Question: I've faced with problem yesterday. I want to use 'System.Drawing.Color' structure in Android and iOS projects. Xamarin documentation claims that MonoTouch framework has 'System.Drawing.Color' structure (link - <URL>. But in monotouch.dll namespace 'System.Drawing' hasn't structure with name Color.

What did I do wrong?
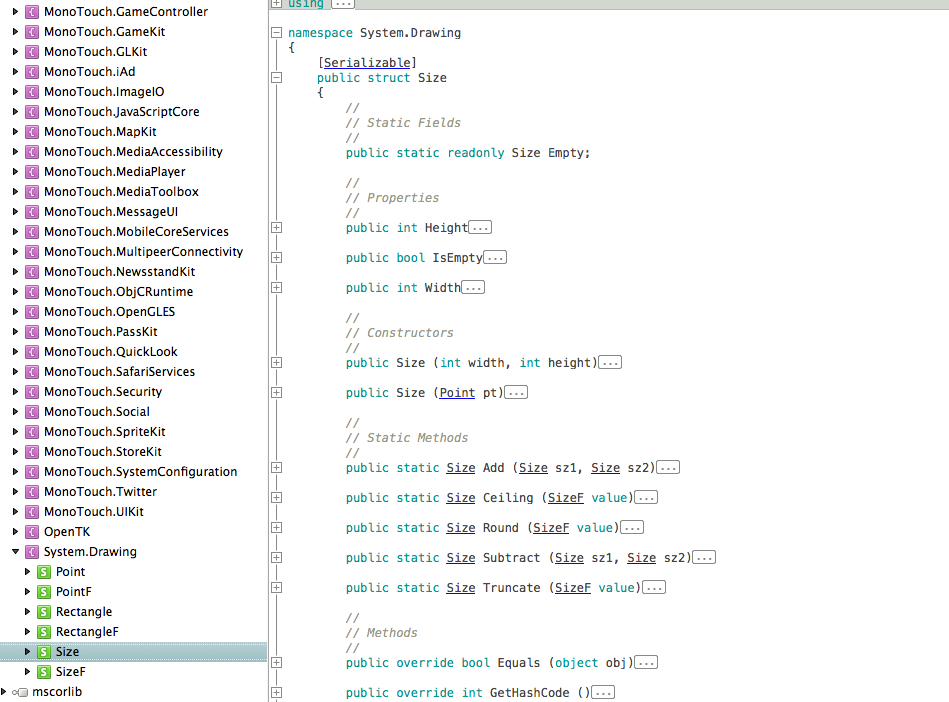
Answer: Add a reference to the 'OpenTK' library and you'll have 'System.Drawing.Color' available. The doc you linked was indicating it:

To add a reference: double click on 'Reference' in your project, and under the **All* tab, select OpenTK,